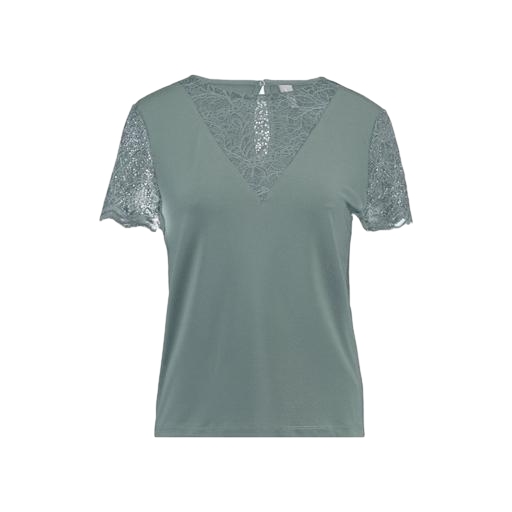
short-sleeve top only macy, lace-yoke t-shirt, green exclusive lace tee, white background